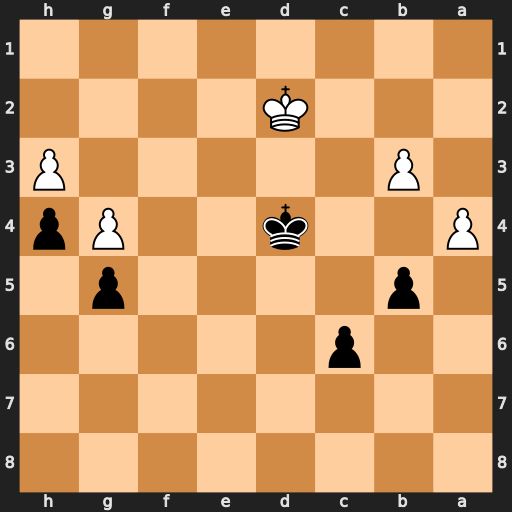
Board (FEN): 8/8/2p5/1p4p1/P2k2Pp/1P5P/3K4/8
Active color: b
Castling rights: -
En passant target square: -
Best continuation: bxa4 bxa4 Kc4 a5 Kb5